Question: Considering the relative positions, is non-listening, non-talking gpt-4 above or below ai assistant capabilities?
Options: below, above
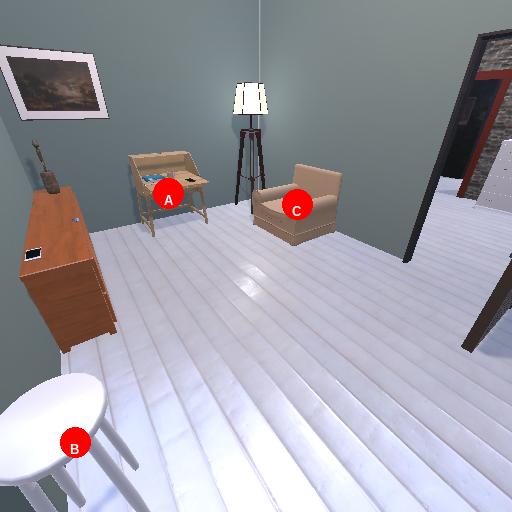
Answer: below